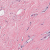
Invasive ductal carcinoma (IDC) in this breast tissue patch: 0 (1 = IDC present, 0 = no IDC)